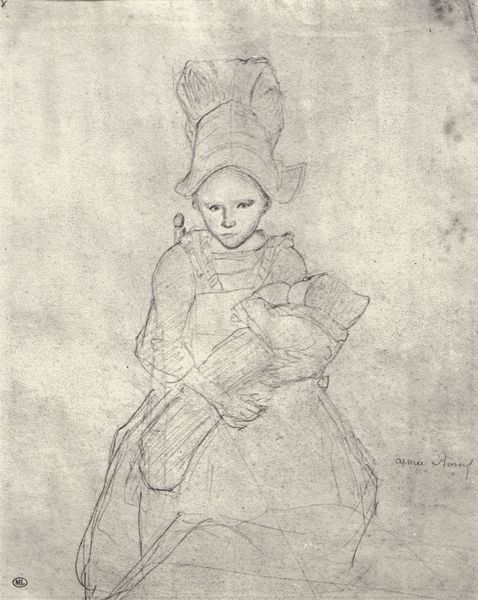
Titel: Porträt eines Kindes mit Puppe
Künstler: Jean Baptiste Camille Corot
Standort: Paris
Institution: Musée du Louvre
Schlagwörter: hand, kopf, weiß, mädchen, sitzen, brust, frau, grau, hell, hut, kleid, mund, nase, schwarz, skizze, stuhl, zeichnung, blick, tuch, haube, alt, hemd, mütze, trinkend, arm, augen, barock, bluse, gesicht, halten, kleidung, tragen, bildnis, holland, hände, niederlande, portrait, porträt, rückenlehne, signatur, sitzend, kind, mutter, frontal, kinn, ohren, renaissance, traurig, kinder, stillleben, schnell, kopfbedeckung, schürze, papier, lehne, studie, grafik, graphik, linien, baby, bretagne, langeweile, jugendstil, sitzende, kopftuch, ernst, wütend, schoß, knie, umriss, gauguin, dürr, gemalt, amme, linie, kohle, stillen, kontur, asien, schraffur, radierung, stich, schraffiert, bleistift, stempel, häubchen, kinderfrau, schwester, sitzfigur, puppe, umrisslinie, bleistiftzeichnung, kleinkind, tracht, knauf, trost, gut, kaulbach, trägerkleid, maria, armut, tradition, junges mädchen, säugling, wiegen, historisch, zeichung, handzeichnung, neoklassizismus, strichzeichnung, zeichnug, sauer, stockflecken, höppl, kindermädchen, im arm, silberstift, delft, mützchen, fußball, neiderlande, waise, waisenkind, teddybär, saugen, wickelkind, stillung, antje, besitzstempel, frisiere, kind mit kind, kohler, kopfbedeckunh, sitzendes mädchen, spitzes kinn, 3/4-figur